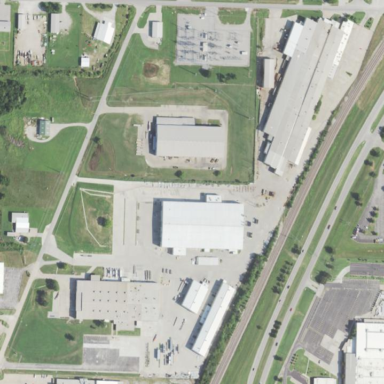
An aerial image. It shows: Industrial area.